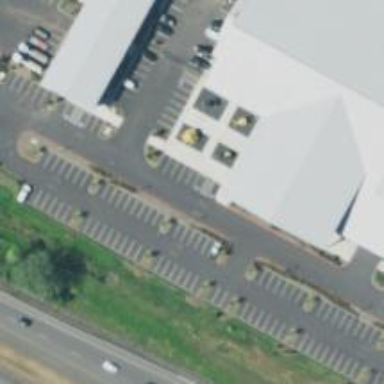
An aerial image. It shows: Parking space.